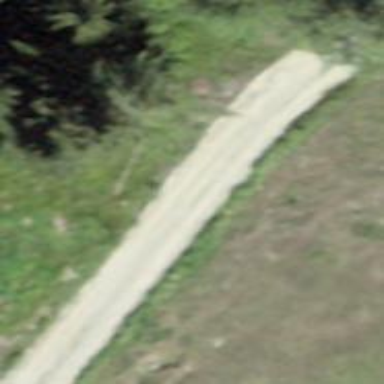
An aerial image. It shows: Gravel track with track type of grade3.